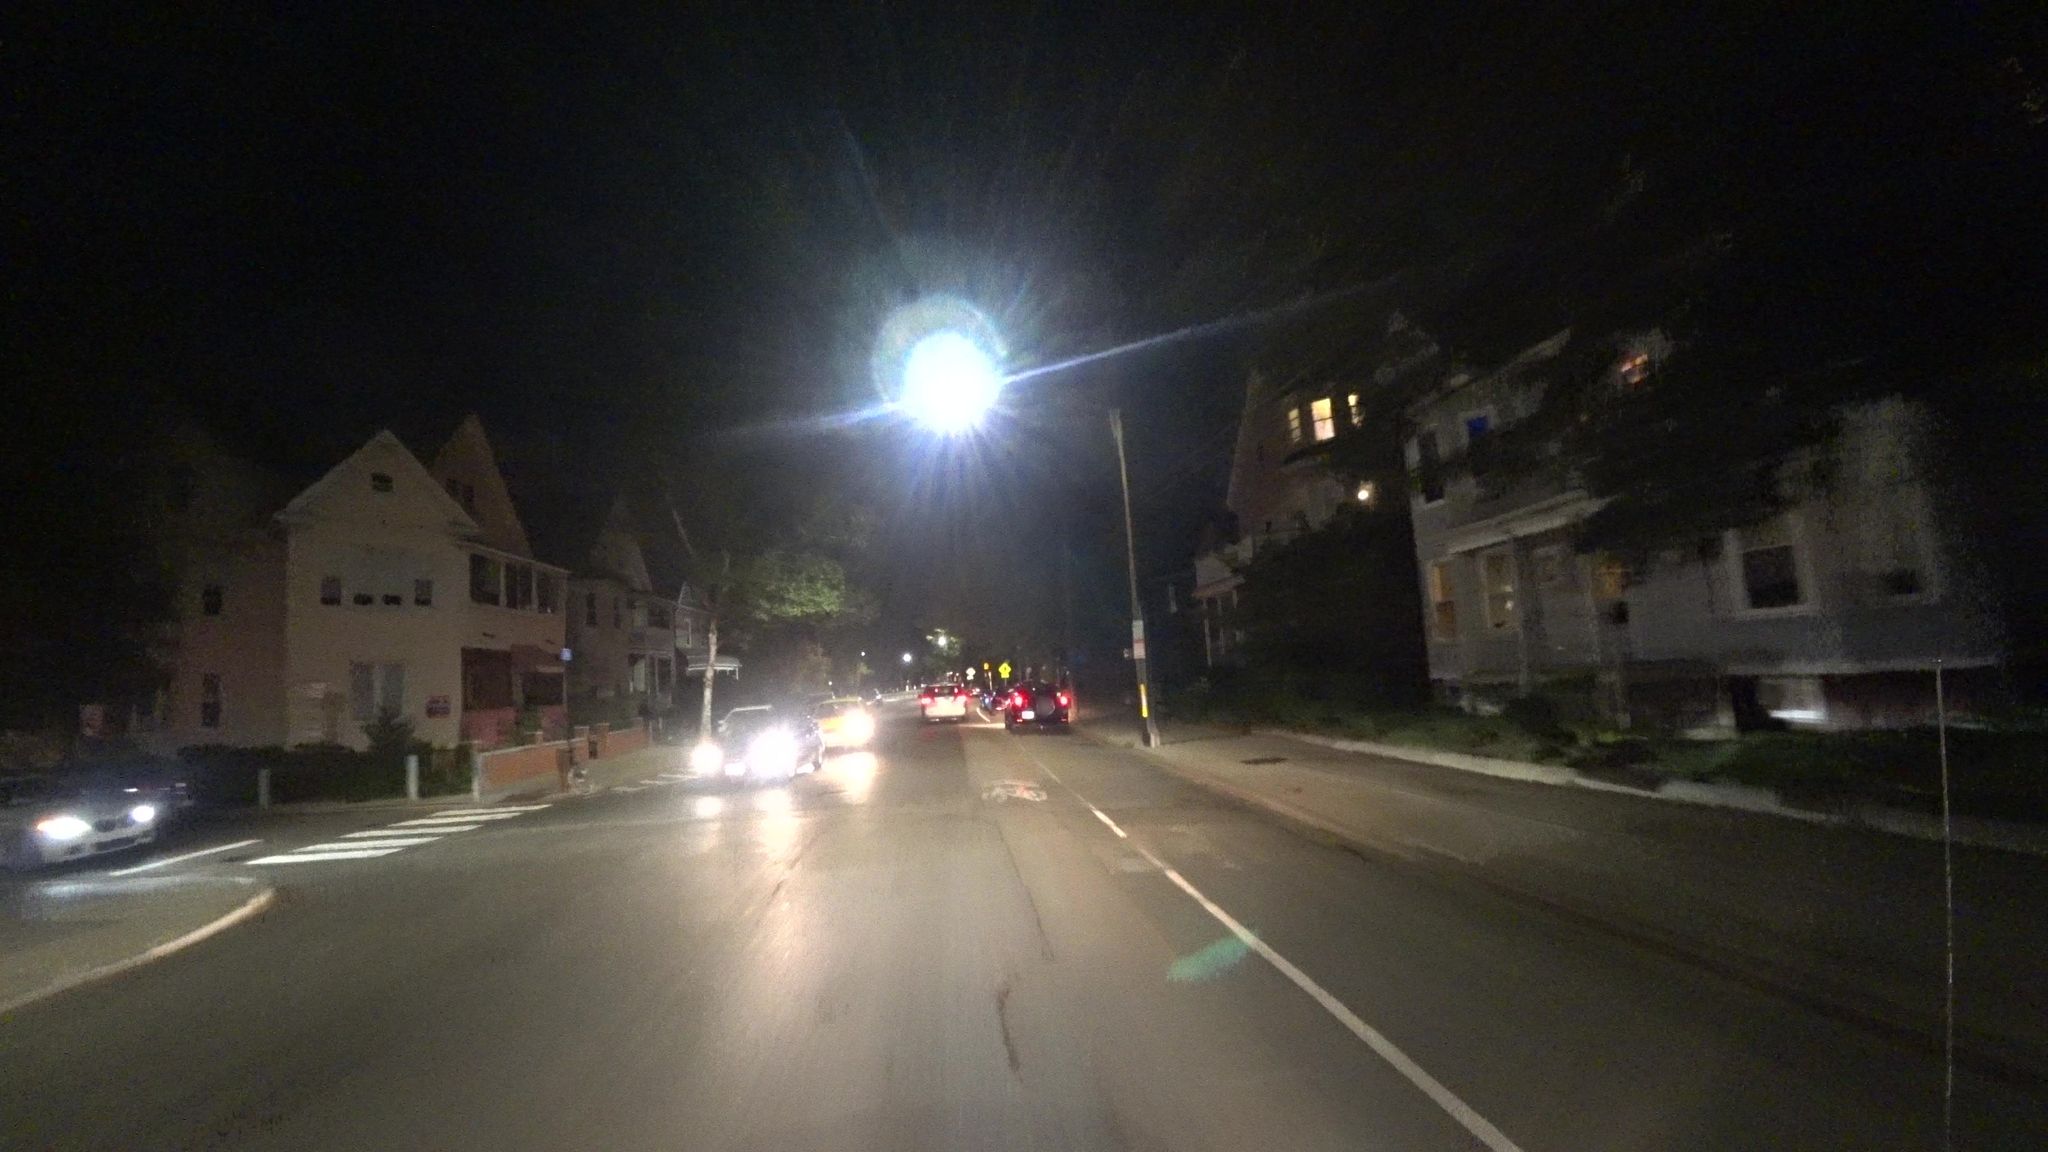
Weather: clear
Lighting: night
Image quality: slightly poor
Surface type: driving surface
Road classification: footway
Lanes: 2
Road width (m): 21.3
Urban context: urban centre
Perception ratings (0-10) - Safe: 1.23, Lively: 5.86, Beautiful: 7.07, Boring: 1.3, Depressing: 1.66, Wealthy: 5.99